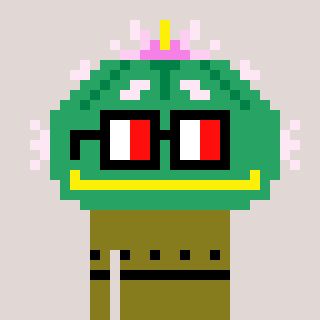
a pixel art character with square glasses with black frames and red eyes, a peyote-shaped head and a gunk-colored body on a warm background